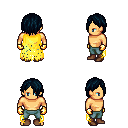
a pixel art fantasy rpg character, male body template, human, tanned skin, yellow tattered cape, teal pants, raven bangs hairstyle, gold gloves, brown shoes, four views (front, back, left, right), 2x2 character sprite sheet, small pixel art, hard edges, no anti-aliasing